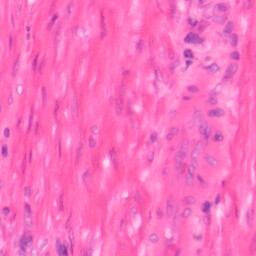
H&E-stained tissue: Colon